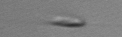
Label: flagellate_morphotype3